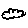
Label: cloud